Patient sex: M
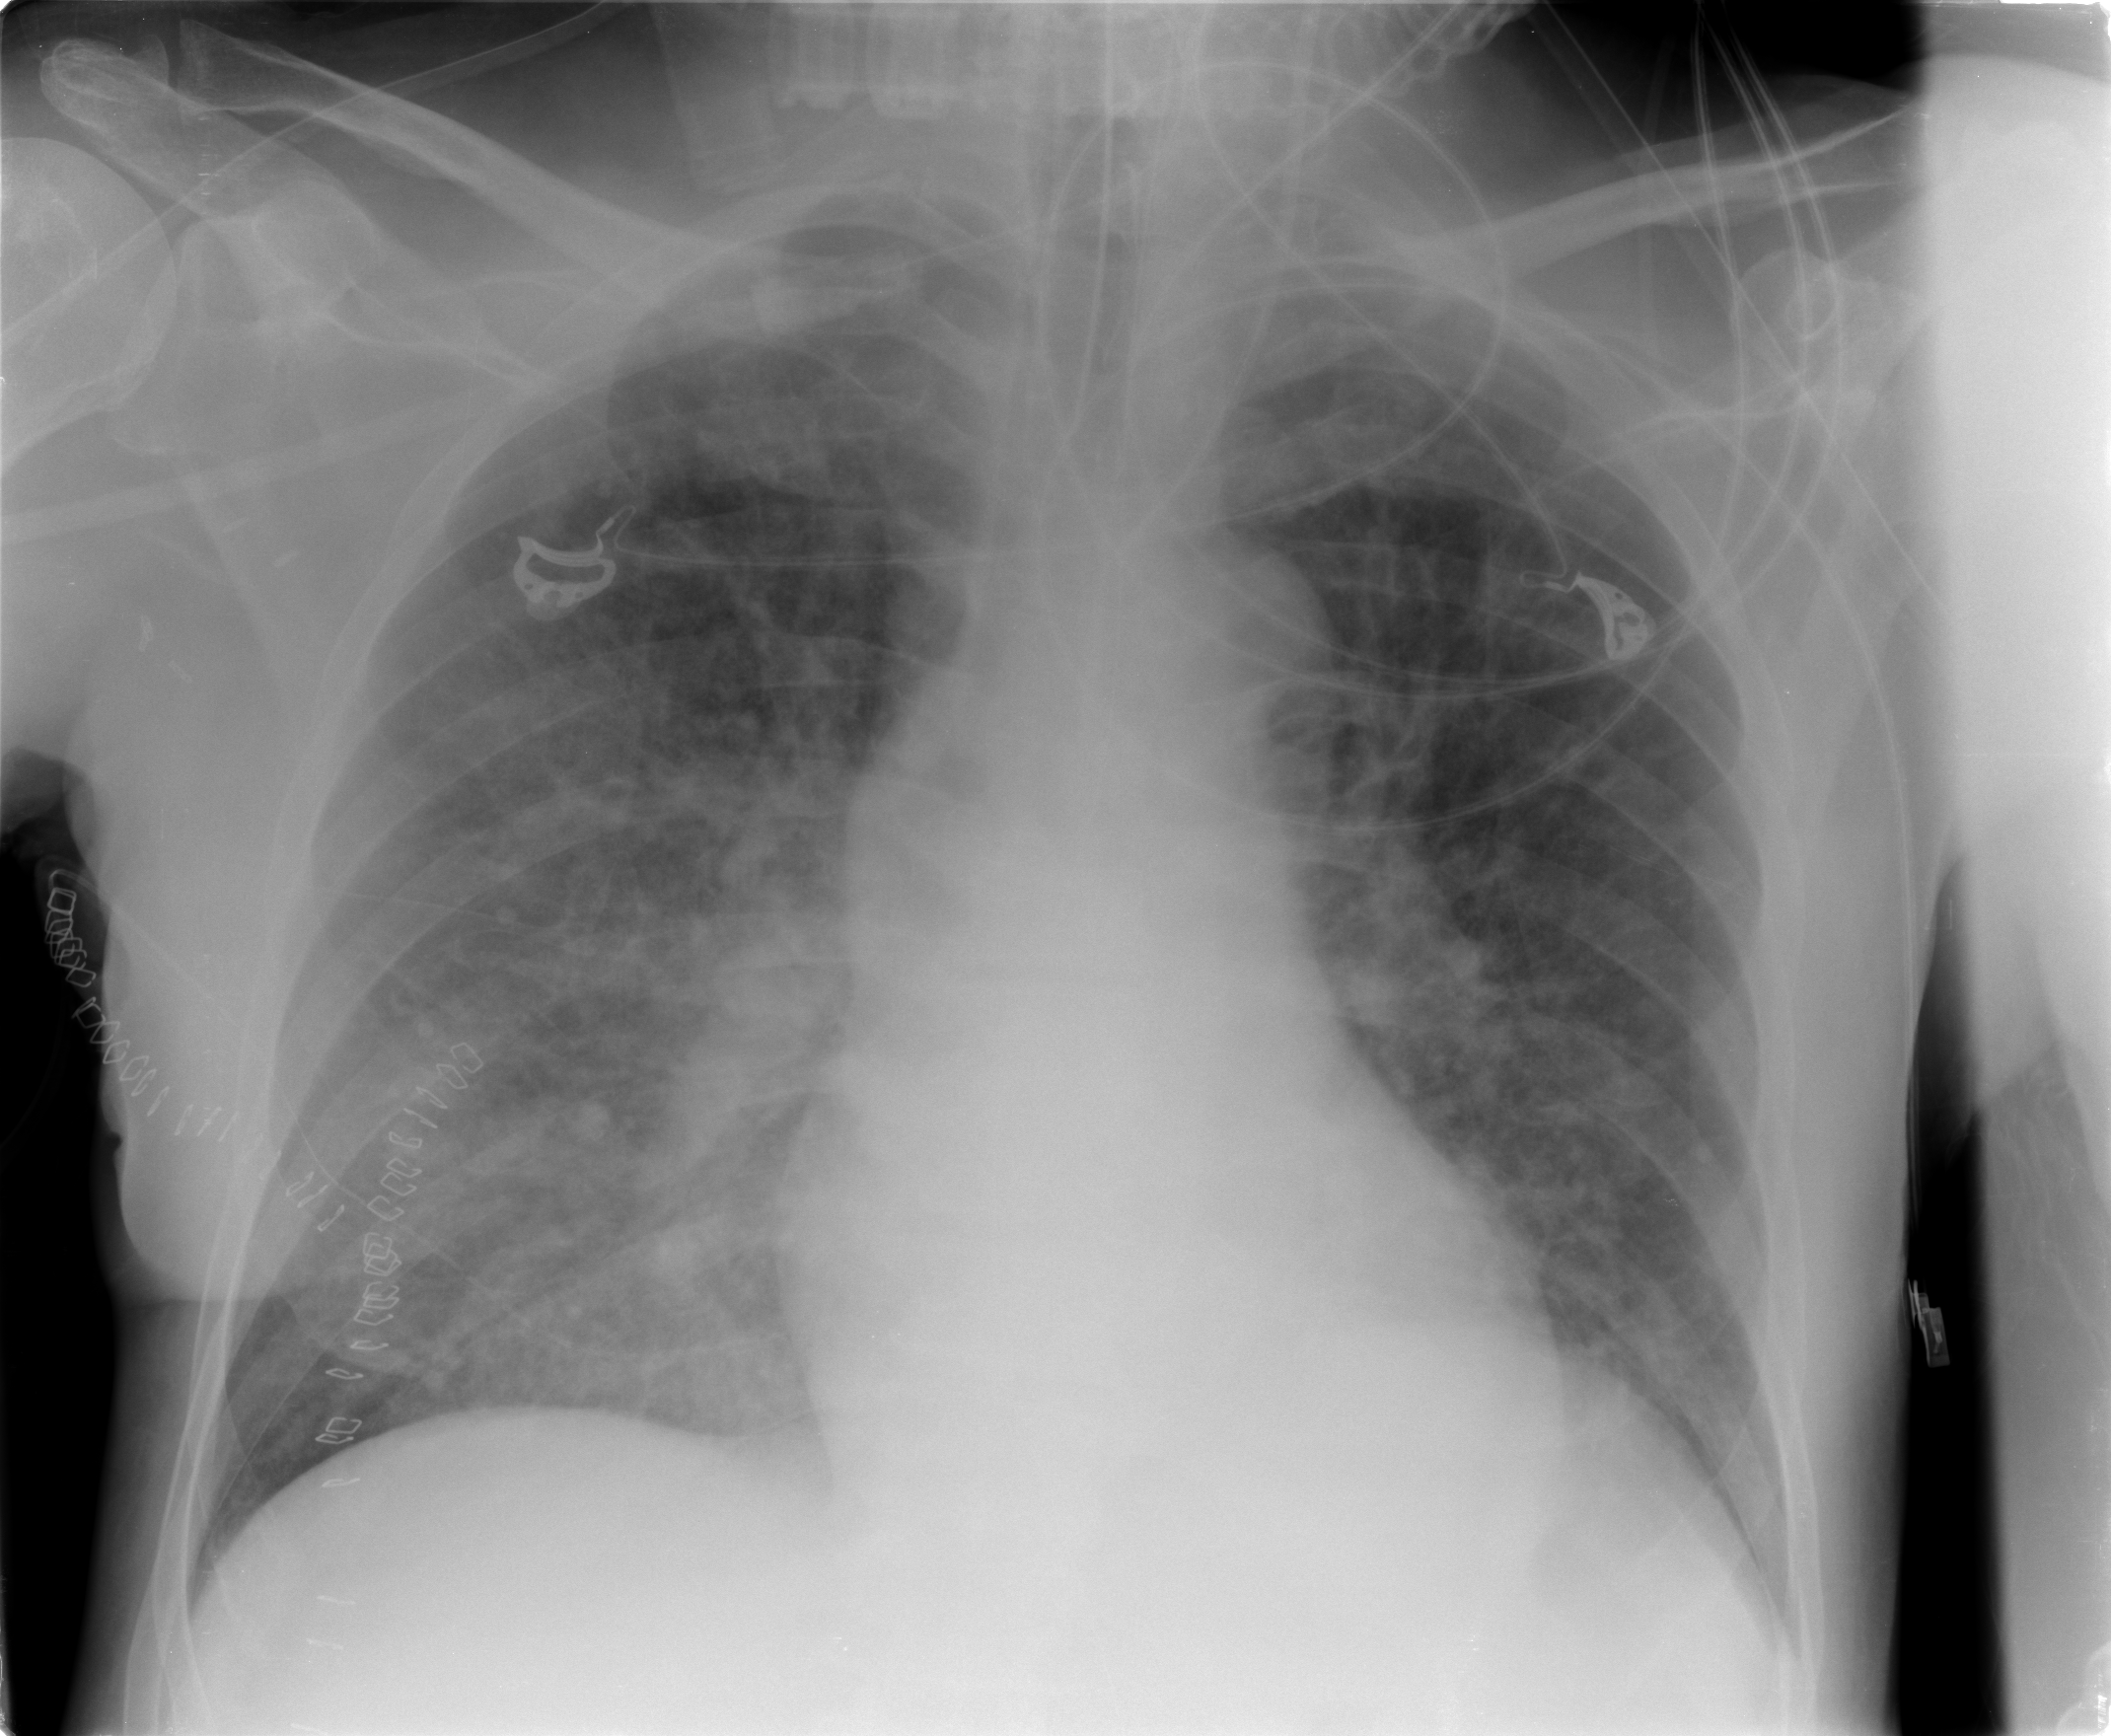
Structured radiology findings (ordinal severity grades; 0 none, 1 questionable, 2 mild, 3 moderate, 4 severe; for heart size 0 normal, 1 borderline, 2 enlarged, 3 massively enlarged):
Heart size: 0
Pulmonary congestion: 0
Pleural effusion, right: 0
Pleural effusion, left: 0
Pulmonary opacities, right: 2
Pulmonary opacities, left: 2
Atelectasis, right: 2
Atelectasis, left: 0